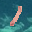
Label: 1